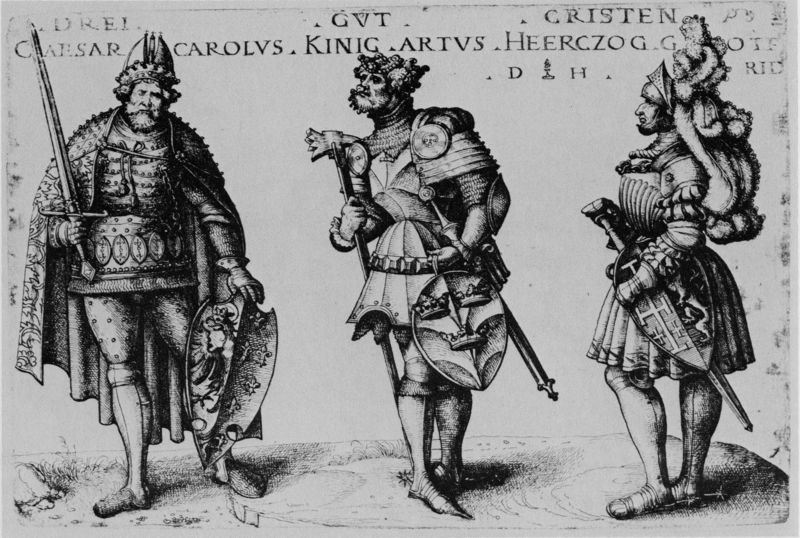
Titel: Die drei guten Christen: Karl der Große, König Arthus und Herzog Gottfried
Künstler: Daniel Hopfer
Institution: (Seriendruck)
Schlagwörter: adler, feder, fuß, kämpfer, umhang, bewegung, handschuhe, männer, profil, rock, bart, federn, geschichte, pelz, bildnis, gewand, mantel, drei, blatt, fell, kopfbedeckung, schrift, röcke, schuhe, stab, grafik, kaiser, könig, soldaten, drei männer, scheide, schild, panzer, druck, schwarzweiss, radierung, stich, schwert, schwerter, waffen, beschriftung, mäntel, reihe, degen, helm, schulterklappen, kopfputz, schuh, bildnisse, portraits, ritter, rüstung, namen, ganzfigur, wappen, helme, harnisch, gut, sage, krieger, herzog, hellebarde, könige, karl, sporen, kupferstich, beil, christen, ferse, kronen, latein, schilde, caesar, ahnen, rüstungen, gottfried, beinkleid, waffenrock, kettenhemd, artus, carolus, tafelrunde, arthus, spitze schuhe, könig arthur, kalnadel, ritter von der tafelrund, king artus